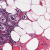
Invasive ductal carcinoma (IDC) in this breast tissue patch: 0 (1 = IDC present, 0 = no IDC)